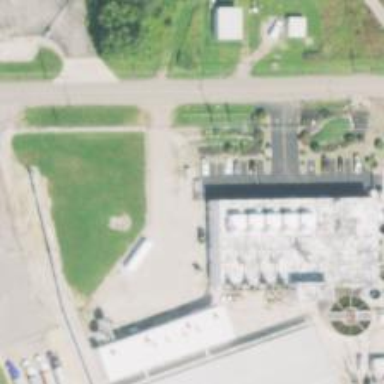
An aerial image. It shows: Gas turbine generator.